Question: How to create a drop-down button from select form using Bootstrap 3.
'''
<div class="input-group">
<form>
<input type="text" name="search" class="form-control">
<span class="input-group-btn">
<select class="form-control" name="my_list">
<option value="one">One</option>
<option value="two">Two</option>
<option value="three">Three</option>
</select>
<button type="submit" class="btn btn-default"> GO</button>
</span>
</form>
</div>![ See image below for intended look][2]
'''

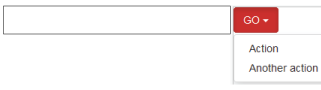
Answer: Here is an example <URL>
'''
<div class="input-group">
<input type="text" class="form-control" aria-label="...">
<div class="input-group-btn">
<button type="button" class="btn btn-default dropdown-toggle" data-toggle="dropdown" aria-expanded="false">Action <span class="caret"></span></button>
<ul class="dropdown-menu dropdown-menu-right" role="menu">
<li><a href="#">Action</a></li>
<li><a href="#">Another action</a></li>
<li><a href="#">Something else here</a></li>
<li class="divider"></li>
<li><a href="#">Separated link</a></li>
</ul>
</div><!-- /btn-group -->
</div><!-- /input-group -->
'''